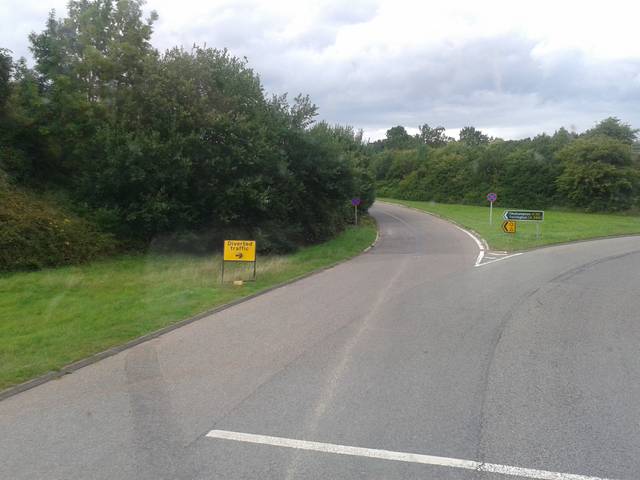
Region: United Kingdom
Coordinates: 50.701, -3.546